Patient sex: M
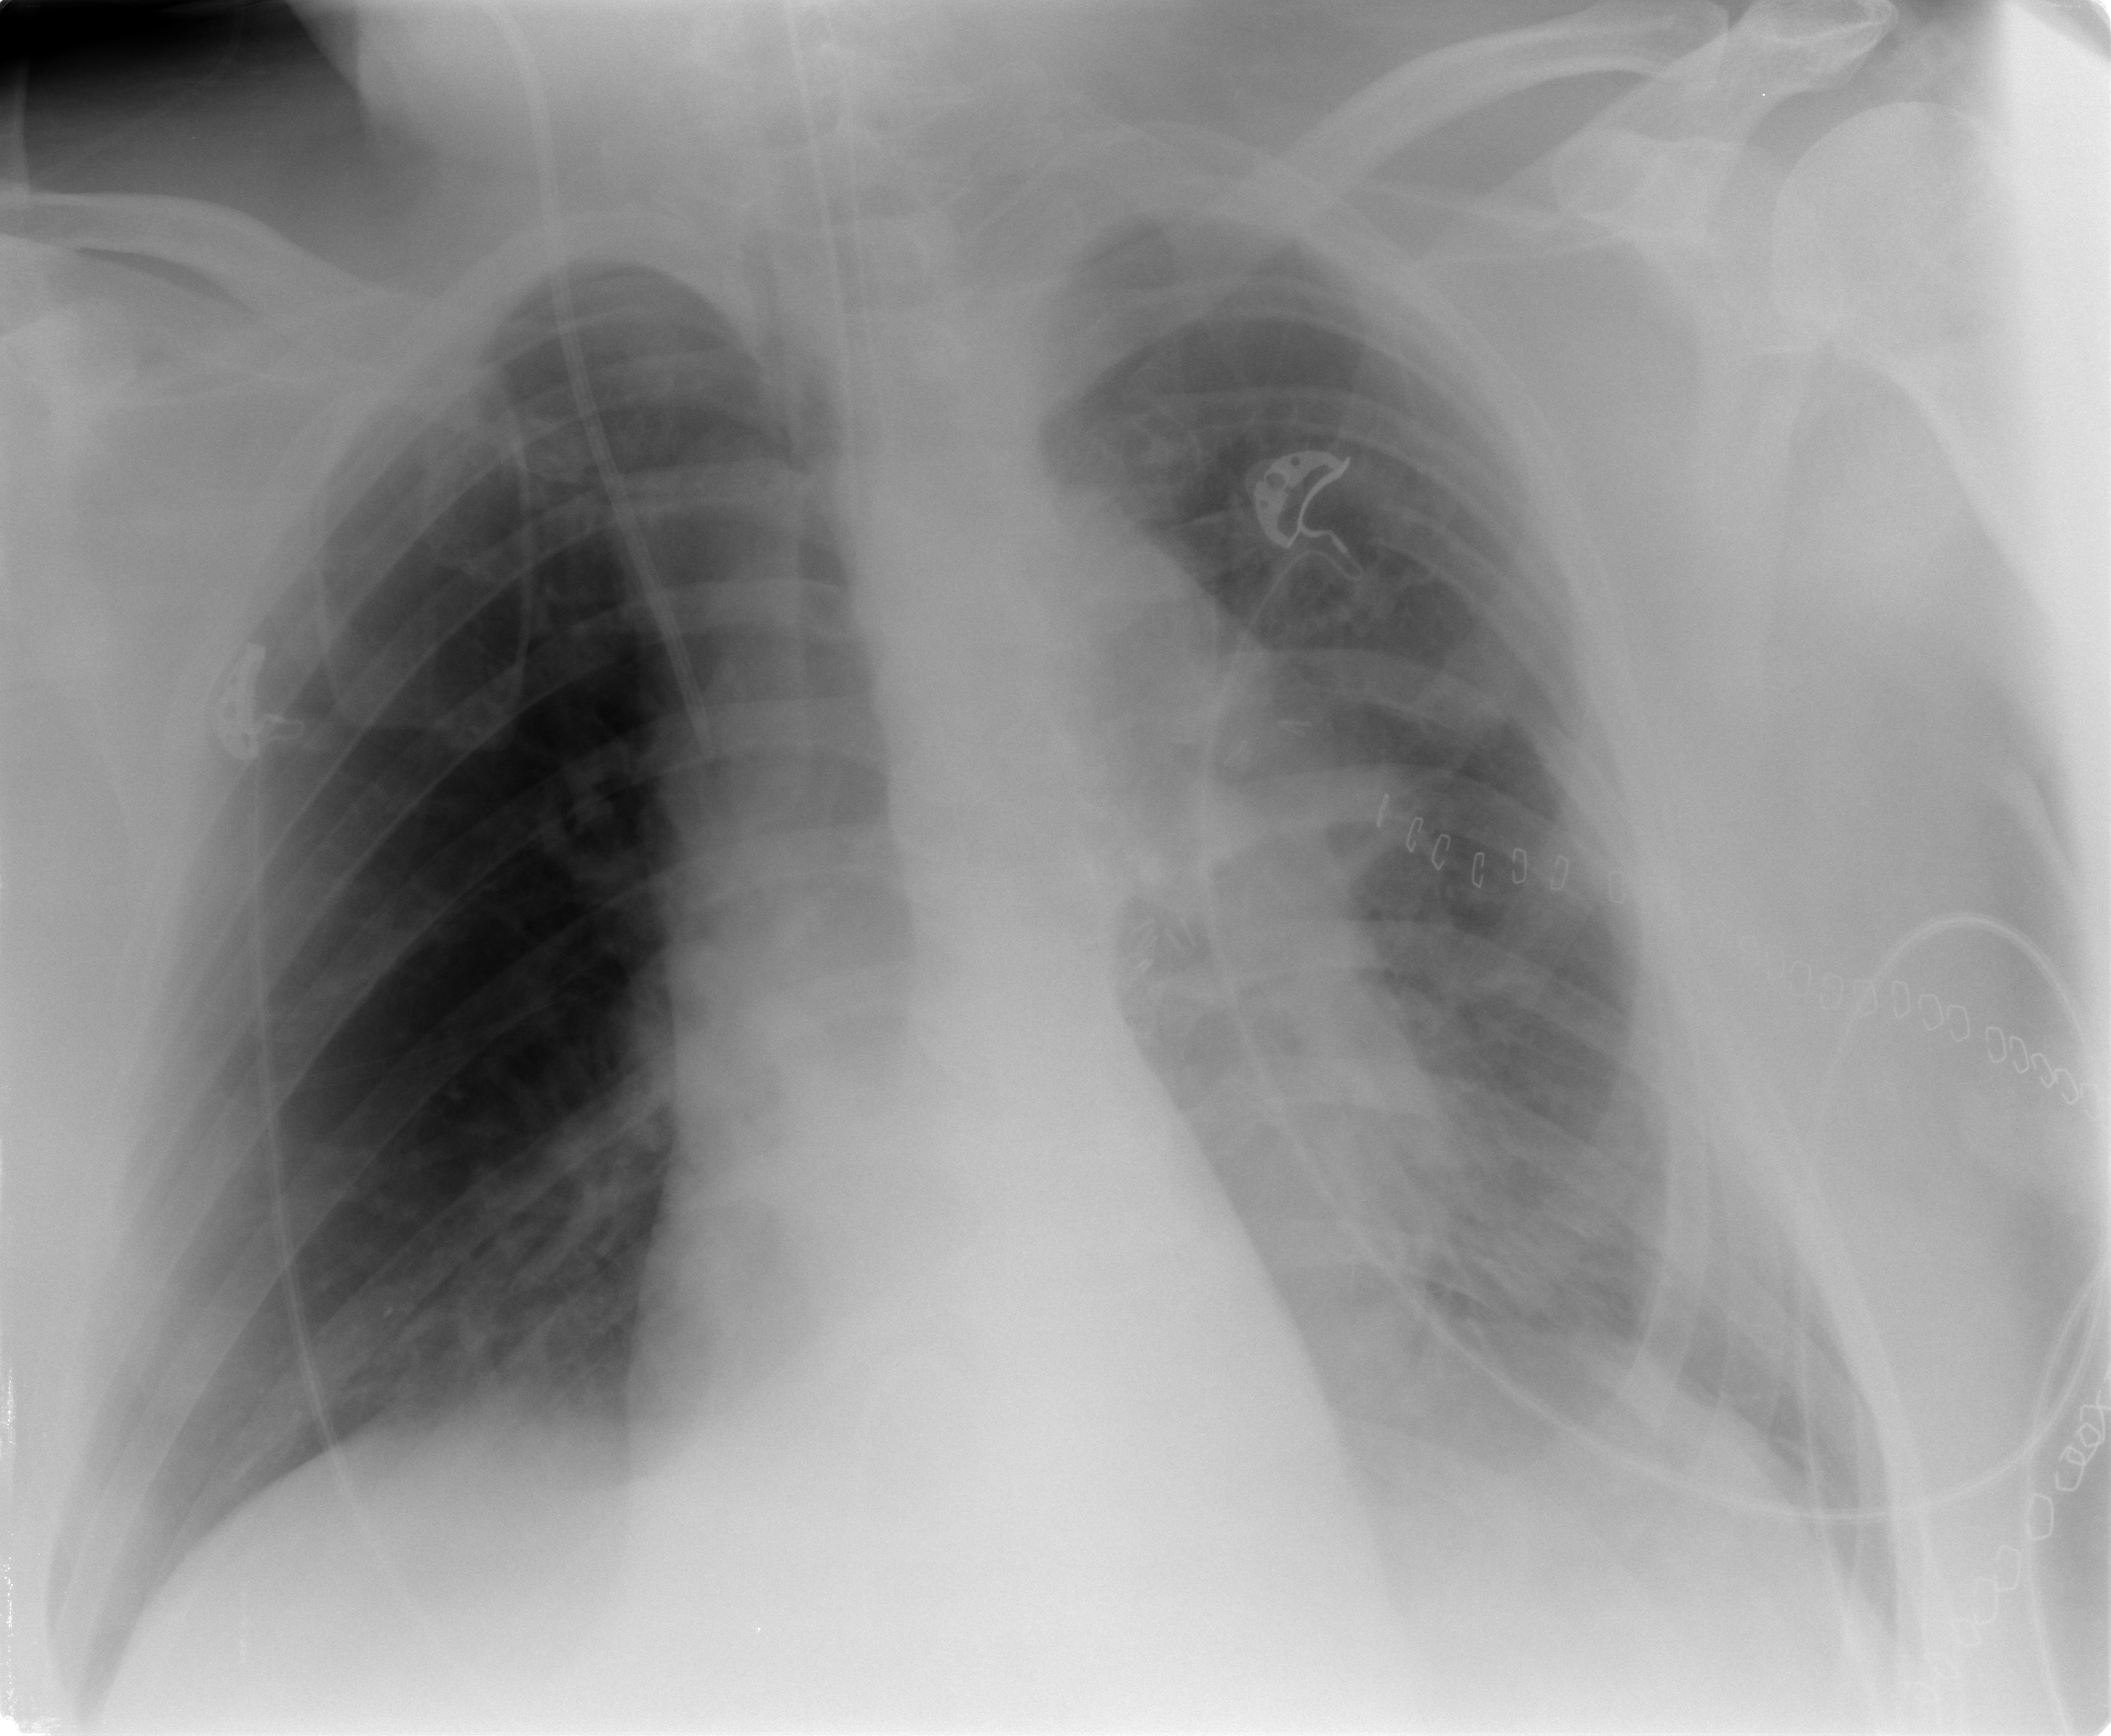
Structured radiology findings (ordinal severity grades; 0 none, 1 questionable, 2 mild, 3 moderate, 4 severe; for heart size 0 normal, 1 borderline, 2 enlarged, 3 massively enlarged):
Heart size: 0
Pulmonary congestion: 0
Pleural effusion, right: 0
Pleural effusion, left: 0
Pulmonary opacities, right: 0
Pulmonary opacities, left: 2
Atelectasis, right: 0
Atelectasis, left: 0